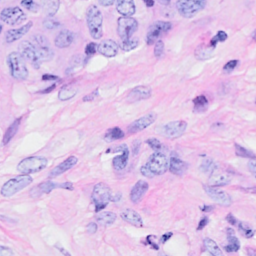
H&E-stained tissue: Breast